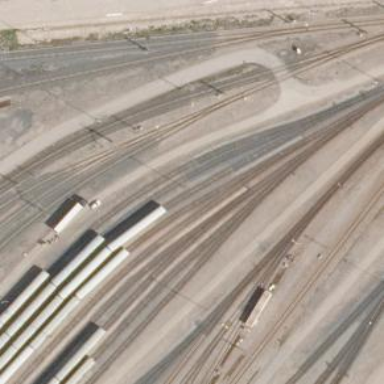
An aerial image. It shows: Railway yard used for servicing trains.